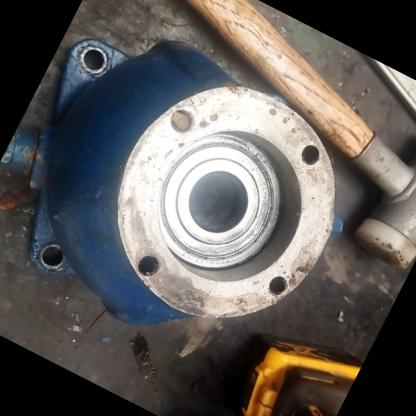
Klasa: inne